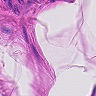
Metastatic tissue present: no